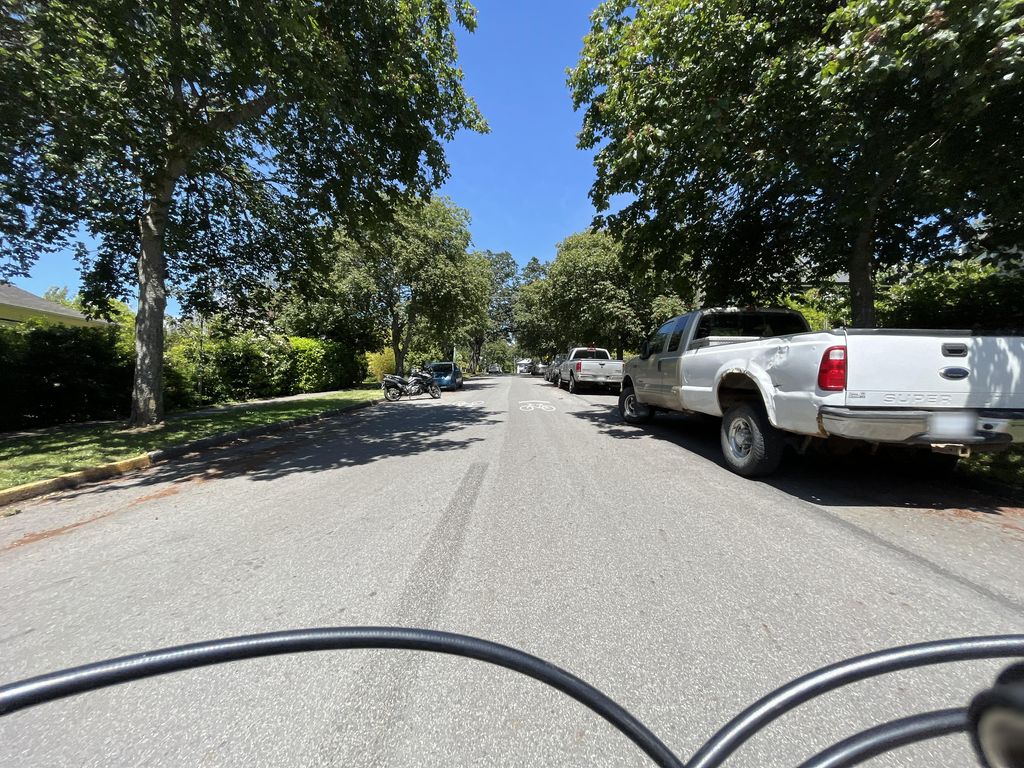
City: victoria